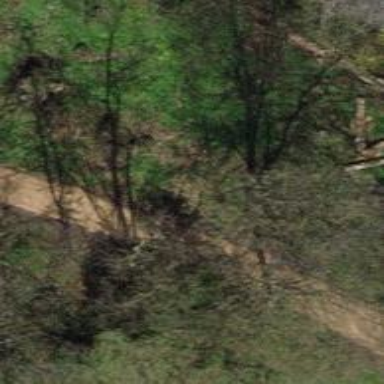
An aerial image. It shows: Unpaved path.